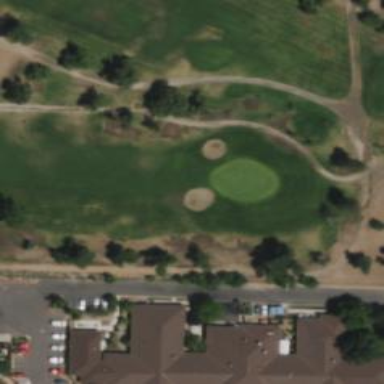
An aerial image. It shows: Golf hole.